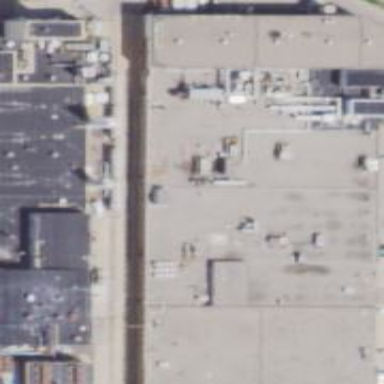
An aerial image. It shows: Industrial building.